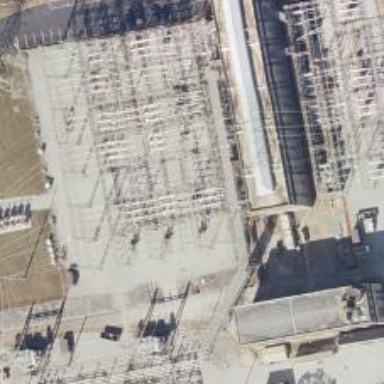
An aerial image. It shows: Switch for power supply.